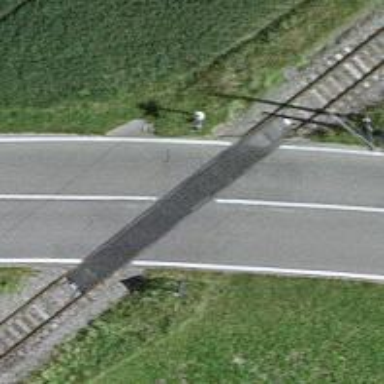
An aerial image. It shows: Level railway crossing with lights and barriers.